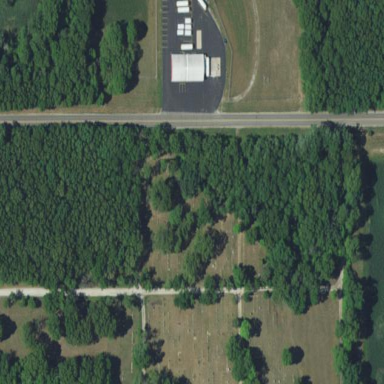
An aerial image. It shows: Cemetery.